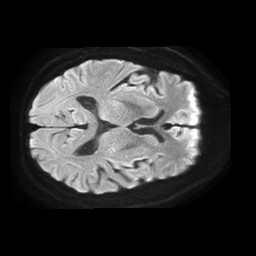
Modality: TRACE
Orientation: axial
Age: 63
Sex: male
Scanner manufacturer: philips
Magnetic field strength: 1.5 T
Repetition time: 4.6 s
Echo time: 0.08528 s